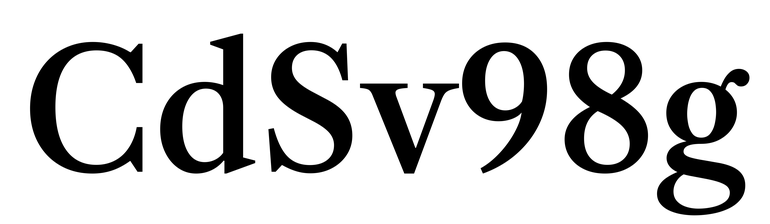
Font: LibreCaslonText_Medium